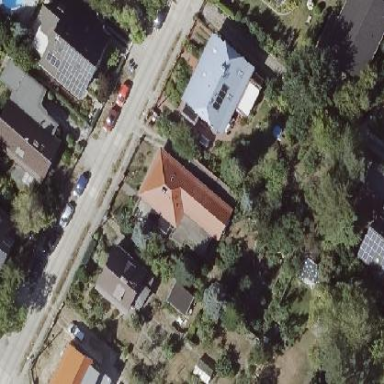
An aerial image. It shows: Detached building with hipped roof.